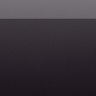
Metastatic tissue present: no